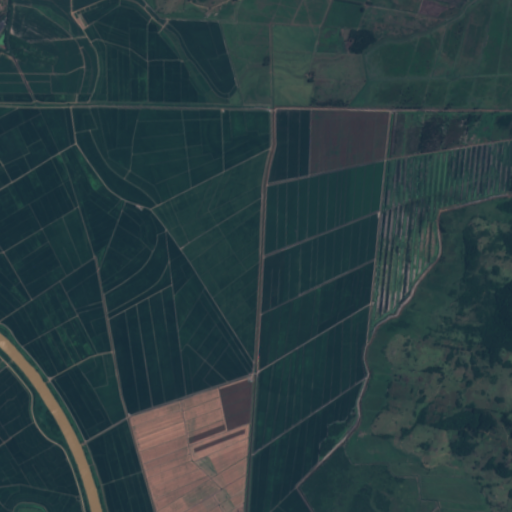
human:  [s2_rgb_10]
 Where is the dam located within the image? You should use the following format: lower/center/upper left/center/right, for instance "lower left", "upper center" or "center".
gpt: The dam is located in the upper left of the image.
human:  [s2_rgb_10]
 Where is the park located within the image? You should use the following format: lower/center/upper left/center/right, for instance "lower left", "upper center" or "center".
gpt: The park is located in the upper left of the image.
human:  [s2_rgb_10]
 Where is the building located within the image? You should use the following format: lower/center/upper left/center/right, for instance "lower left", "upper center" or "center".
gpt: There is no building in the image.